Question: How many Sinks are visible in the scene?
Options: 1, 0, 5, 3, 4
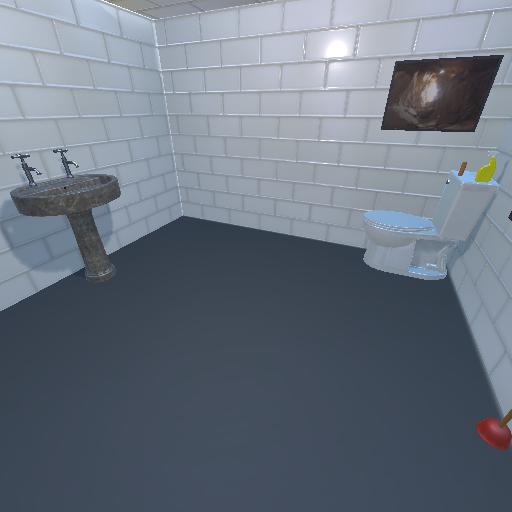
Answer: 1